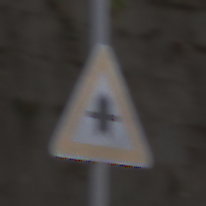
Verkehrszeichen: Vorfahrt
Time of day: MorningAfternoon
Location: Outdoor (Suburban)
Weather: PartlyCloudy
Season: NotSpecified
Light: Natural